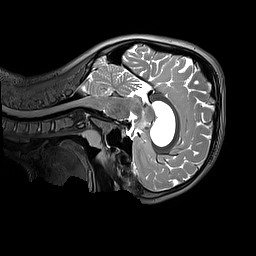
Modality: T2w
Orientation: sagittal
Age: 11
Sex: male
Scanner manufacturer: siemens
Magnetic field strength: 3 T
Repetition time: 3.2 s
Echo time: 0.408 s